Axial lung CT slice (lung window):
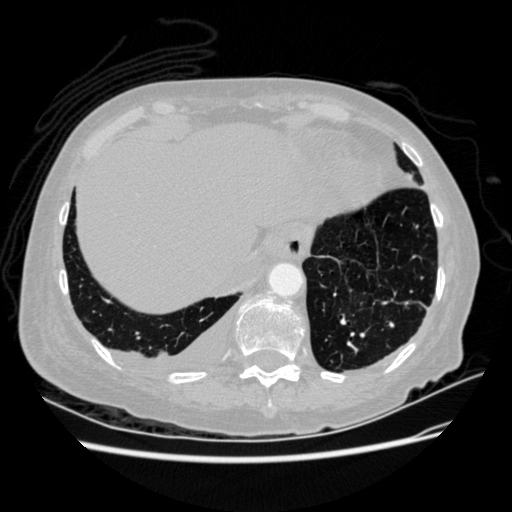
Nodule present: no